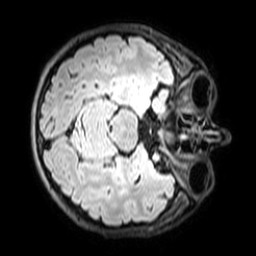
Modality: T1w
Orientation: axial
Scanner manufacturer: philips
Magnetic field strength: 3 T
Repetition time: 4.8 s
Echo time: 0.2586 s